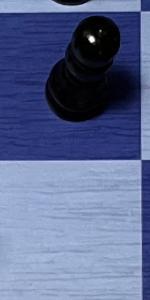
Label: Empty